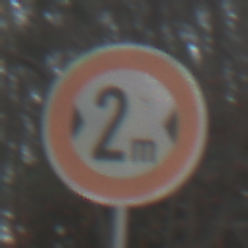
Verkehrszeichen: TatsaechlicheBreite2
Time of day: SunriseSunset
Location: Outdoor (Nature)
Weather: Clear
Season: Winter
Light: Natural